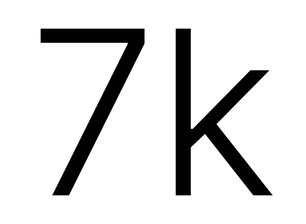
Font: Inter_Light